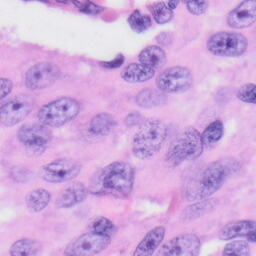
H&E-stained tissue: Skin